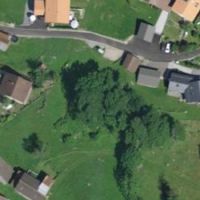
EUNIS habitat code: 24
Species observed at this site:
Achillea millefolium